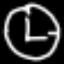
Label: clock